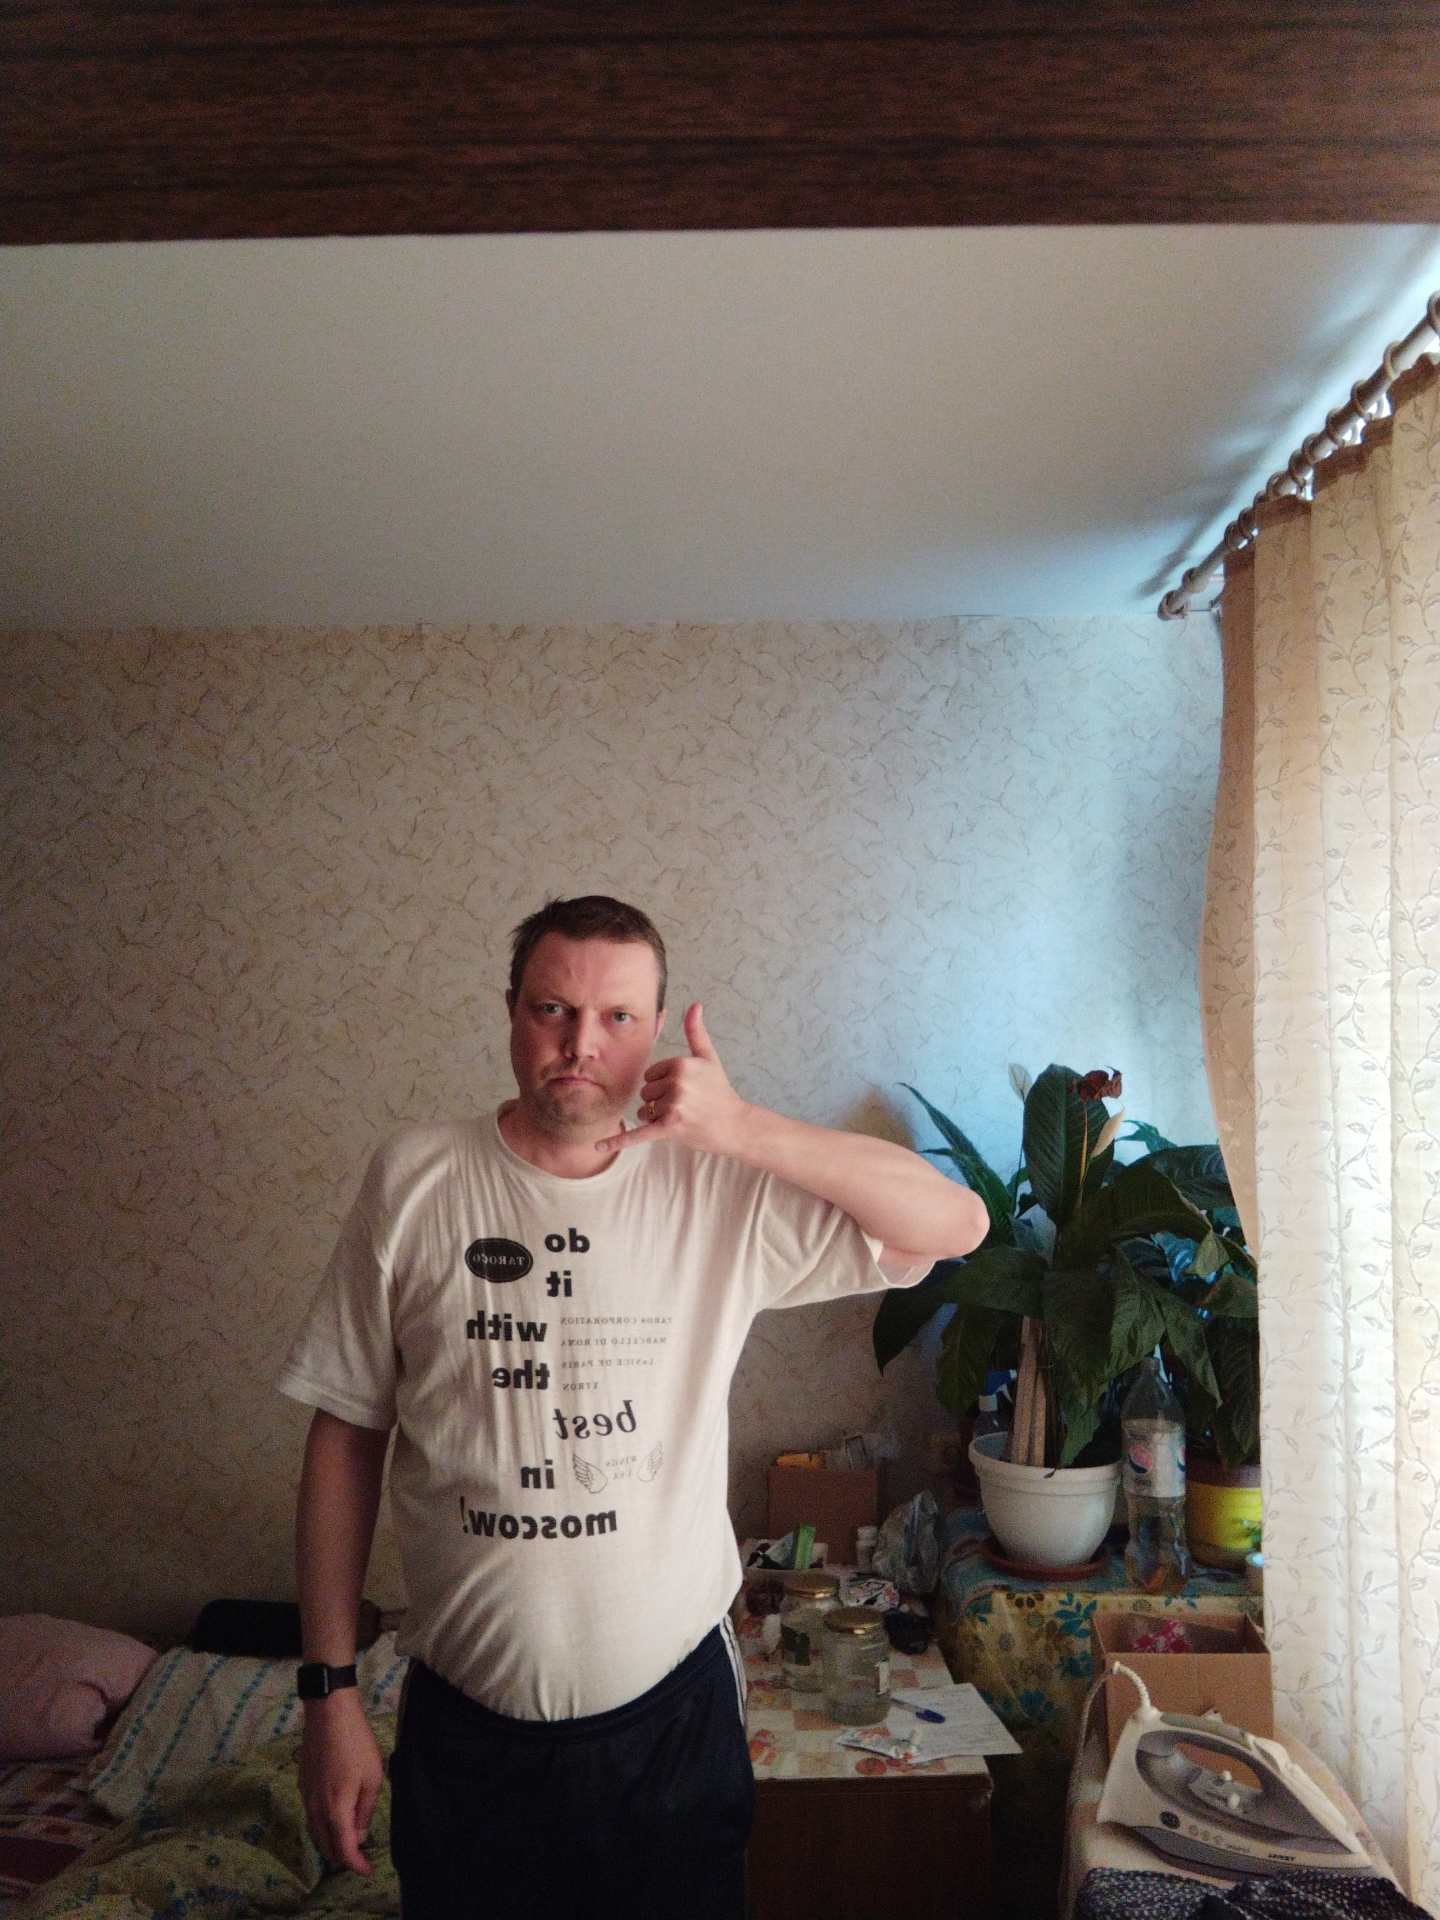
Label: noise